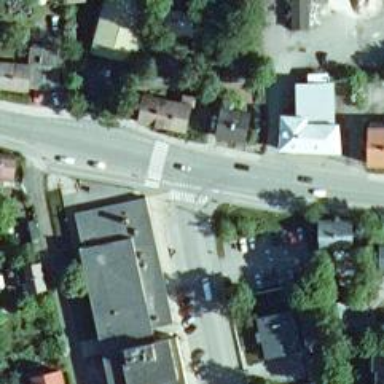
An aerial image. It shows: Marked road crossing.